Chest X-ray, AP view. Patient: 34 years old, sex M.
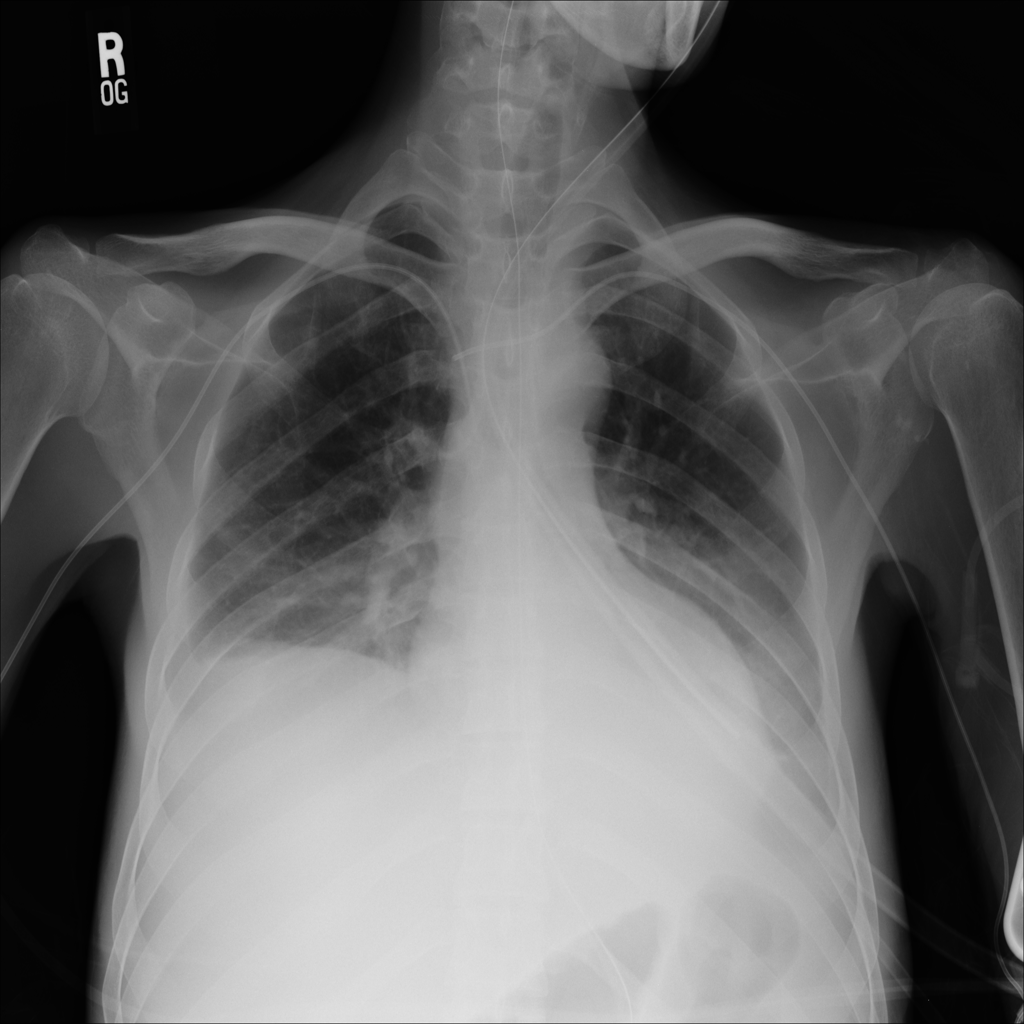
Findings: Effusion